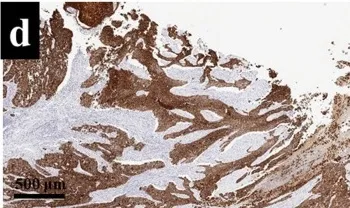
CK5/6. (x 10).
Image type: pathology (immunostaining)